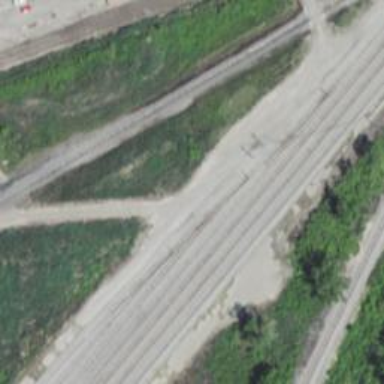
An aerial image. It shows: Railway siding for service.